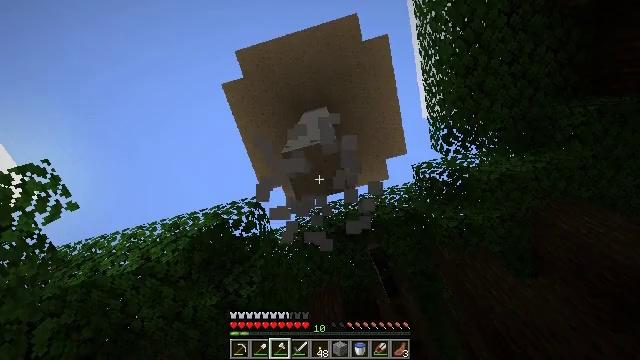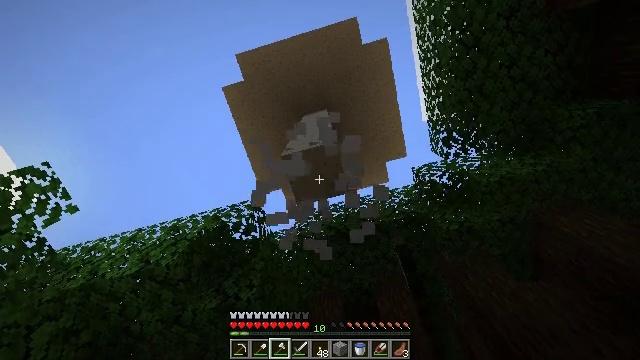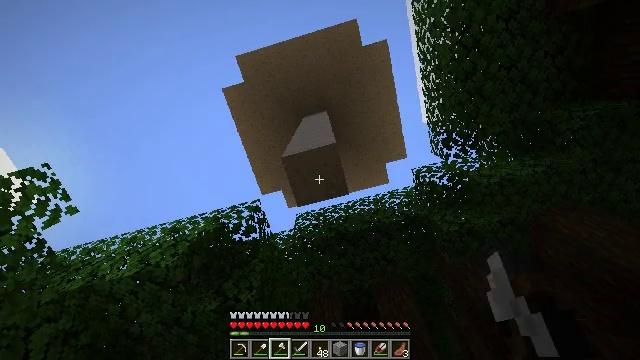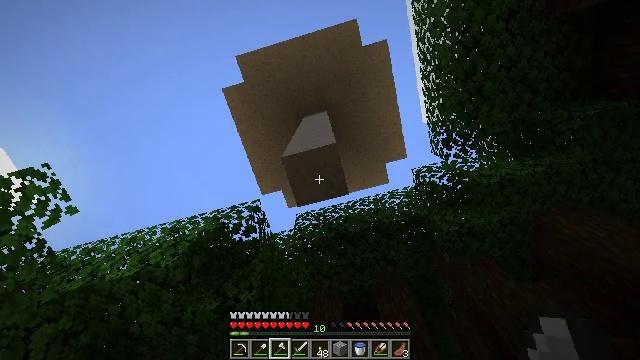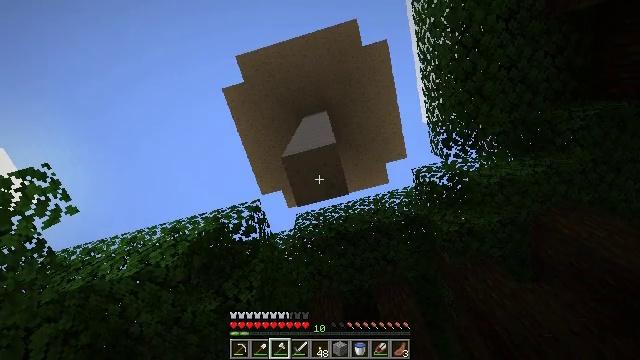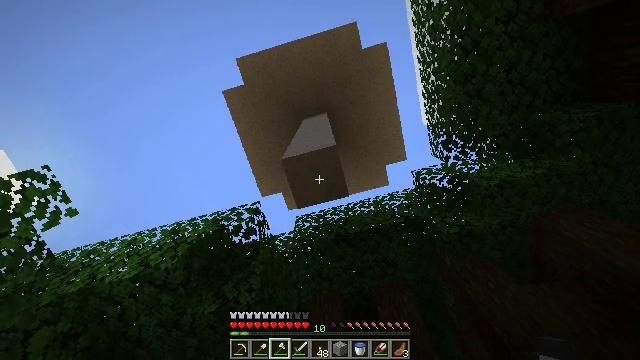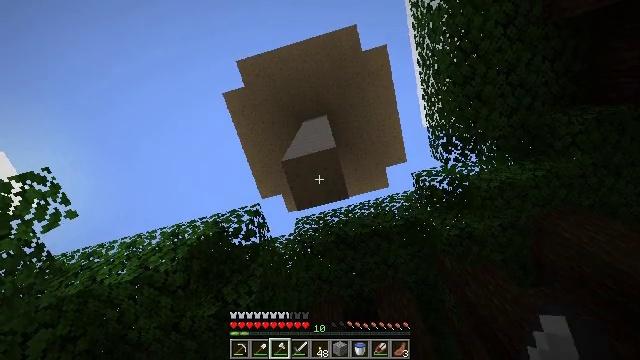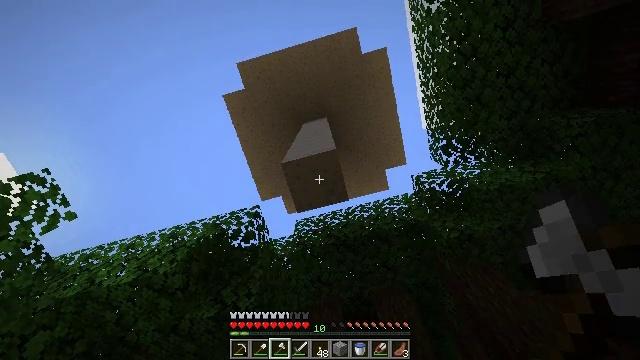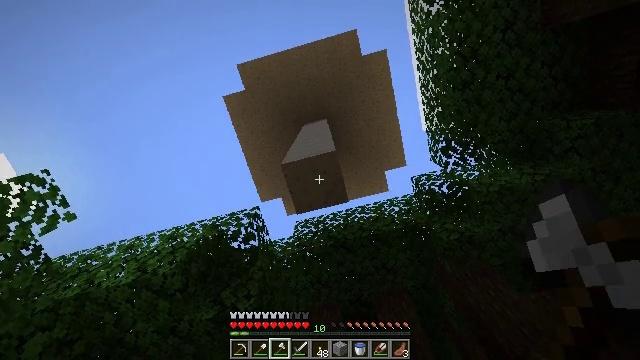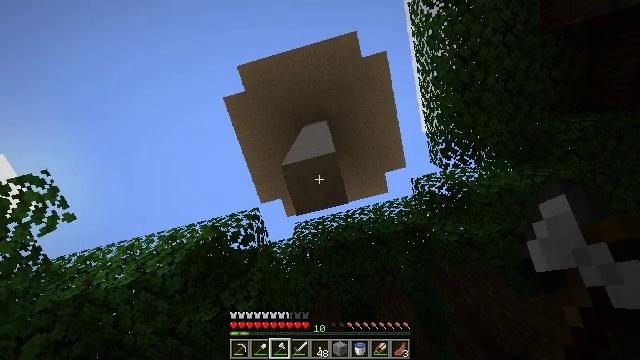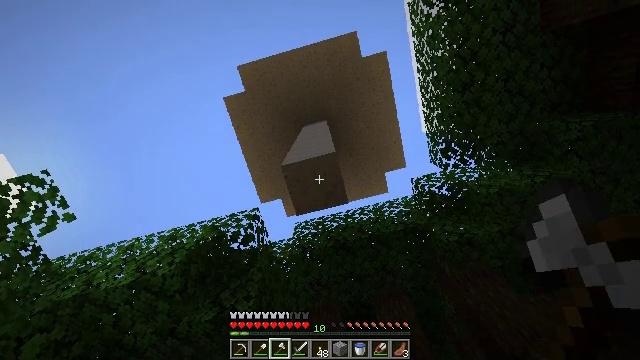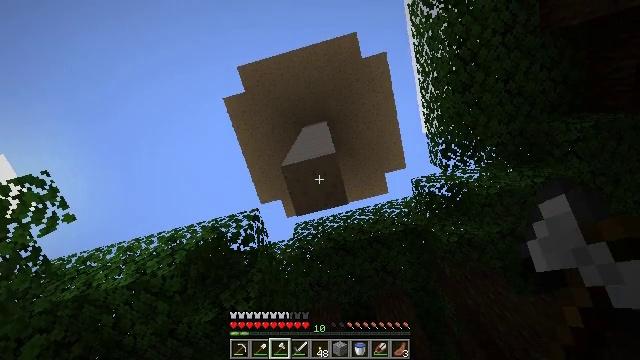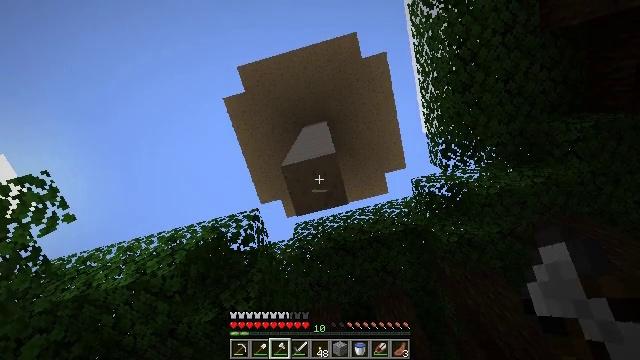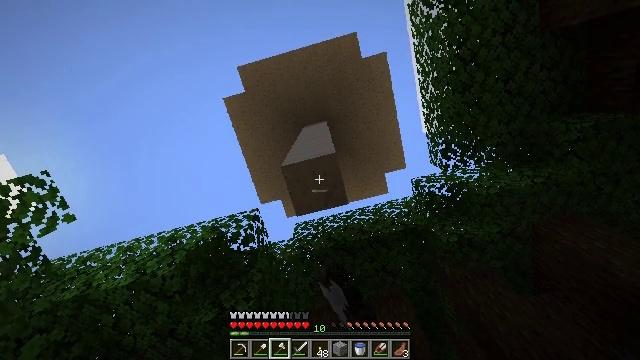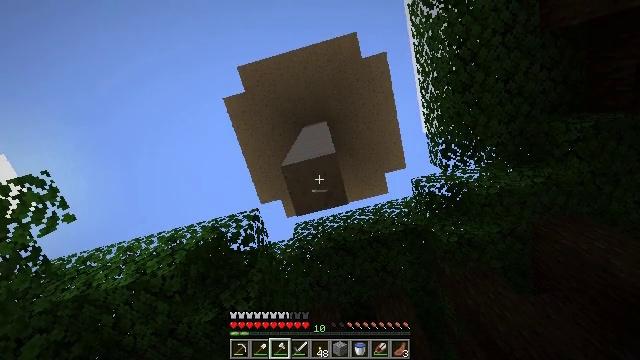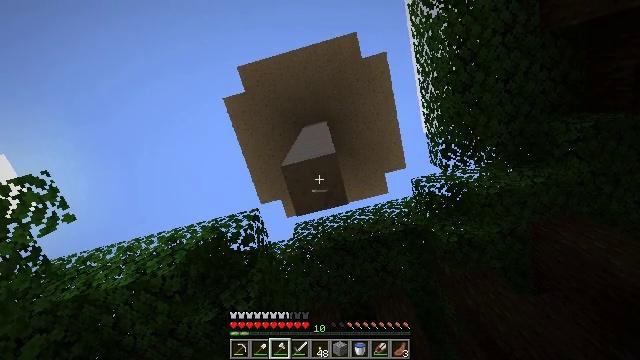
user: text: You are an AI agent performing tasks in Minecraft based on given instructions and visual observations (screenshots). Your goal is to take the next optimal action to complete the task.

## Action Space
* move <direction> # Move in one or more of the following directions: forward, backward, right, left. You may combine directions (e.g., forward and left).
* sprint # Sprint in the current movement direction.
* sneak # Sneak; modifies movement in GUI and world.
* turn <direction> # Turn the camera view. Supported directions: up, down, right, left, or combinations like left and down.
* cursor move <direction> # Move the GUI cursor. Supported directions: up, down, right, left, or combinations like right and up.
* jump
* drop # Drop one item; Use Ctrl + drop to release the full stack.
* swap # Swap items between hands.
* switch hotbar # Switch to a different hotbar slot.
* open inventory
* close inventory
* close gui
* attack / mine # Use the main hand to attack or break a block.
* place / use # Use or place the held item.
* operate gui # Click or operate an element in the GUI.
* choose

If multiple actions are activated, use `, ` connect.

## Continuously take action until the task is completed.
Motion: motion action
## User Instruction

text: Obtain red mushroom blocks for decoration.
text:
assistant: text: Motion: attack / mine
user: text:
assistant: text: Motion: attack / mine
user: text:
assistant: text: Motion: no_op
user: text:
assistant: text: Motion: no_op
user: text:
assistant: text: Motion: no_op
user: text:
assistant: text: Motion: no_op
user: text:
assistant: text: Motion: no_op
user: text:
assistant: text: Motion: no_op
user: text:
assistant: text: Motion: no_op
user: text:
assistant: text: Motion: no_op
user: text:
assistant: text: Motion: no_op
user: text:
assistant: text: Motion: attack / mine
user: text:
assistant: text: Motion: attack / mine
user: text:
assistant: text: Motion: attack / mine
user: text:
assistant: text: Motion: attack / mine
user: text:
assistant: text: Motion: attack / mine
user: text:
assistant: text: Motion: attack / mine
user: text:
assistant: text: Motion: no_op
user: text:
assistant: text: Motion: no_op
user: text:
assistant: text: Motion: no_op
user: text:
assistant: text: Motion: no_op
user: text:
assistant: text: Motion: no_op
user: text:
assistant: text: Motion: move forward
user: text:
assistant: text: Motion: move forward
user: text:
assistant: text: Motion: move forward, turn down, jump
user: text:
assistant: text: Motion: move forward, turn right and down, jump
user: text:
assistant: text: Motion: move forward, turn right and down, jump
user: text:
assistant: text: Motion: move forward, turn right and down, jump
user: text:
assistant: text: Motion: move forward, turn left and down, jump
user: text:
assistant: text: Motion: move forward, turn left and down